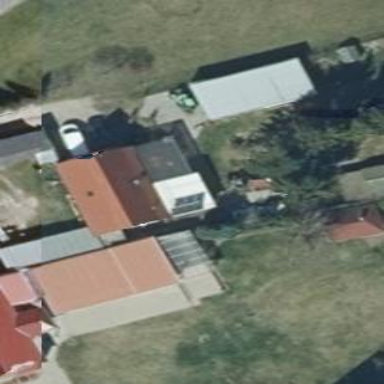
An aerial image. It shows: Detached building with multiple parts.